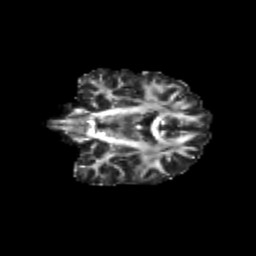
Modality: FA
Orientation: coronal
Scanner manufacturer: siemens
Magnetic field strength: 3 T
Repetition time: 9.2 s
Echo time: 0.084 s